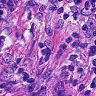
Metastatic tissue present: yes